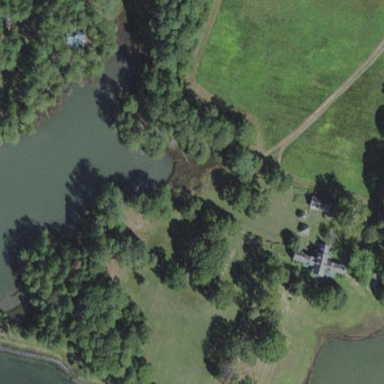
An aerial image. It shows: Historic manor.